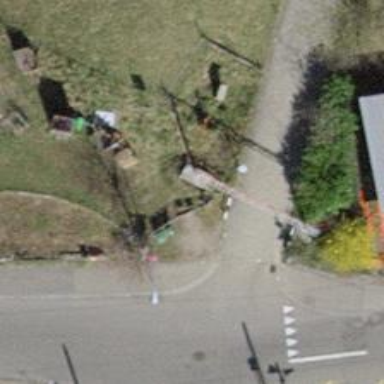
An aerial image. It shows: Cycle barrier.